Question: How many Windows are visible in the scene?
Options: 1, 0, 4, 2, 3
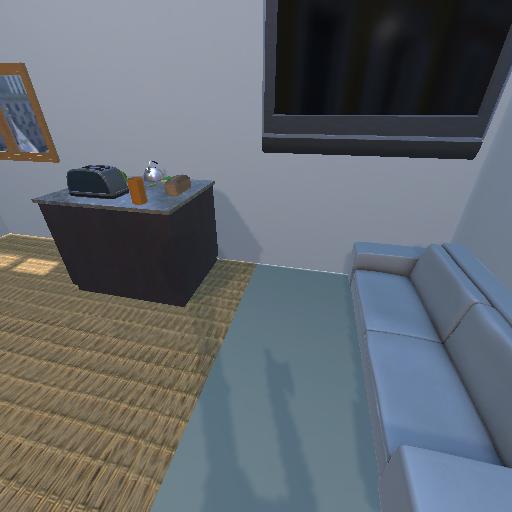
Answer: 1